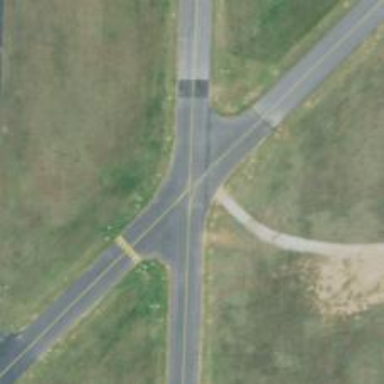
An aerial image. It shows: Image of taxiway at airport.